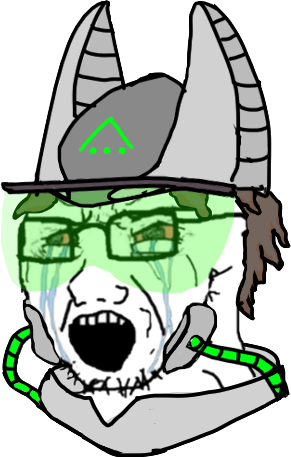
Label: 5_Soyjak